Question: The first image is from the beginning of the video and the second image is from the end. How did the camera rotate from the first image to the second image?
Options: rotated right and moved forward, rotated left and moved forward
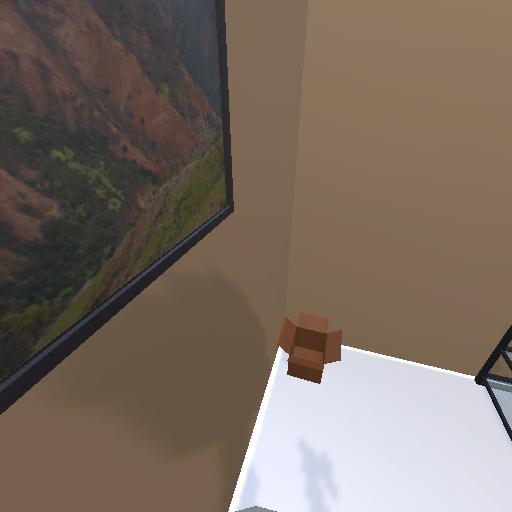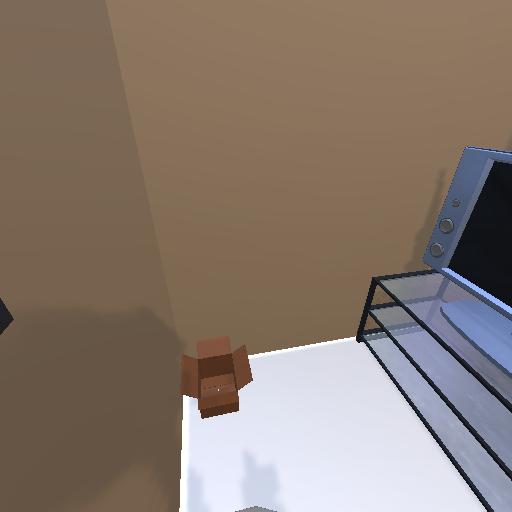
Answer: rotated right and moved forward